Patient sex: M
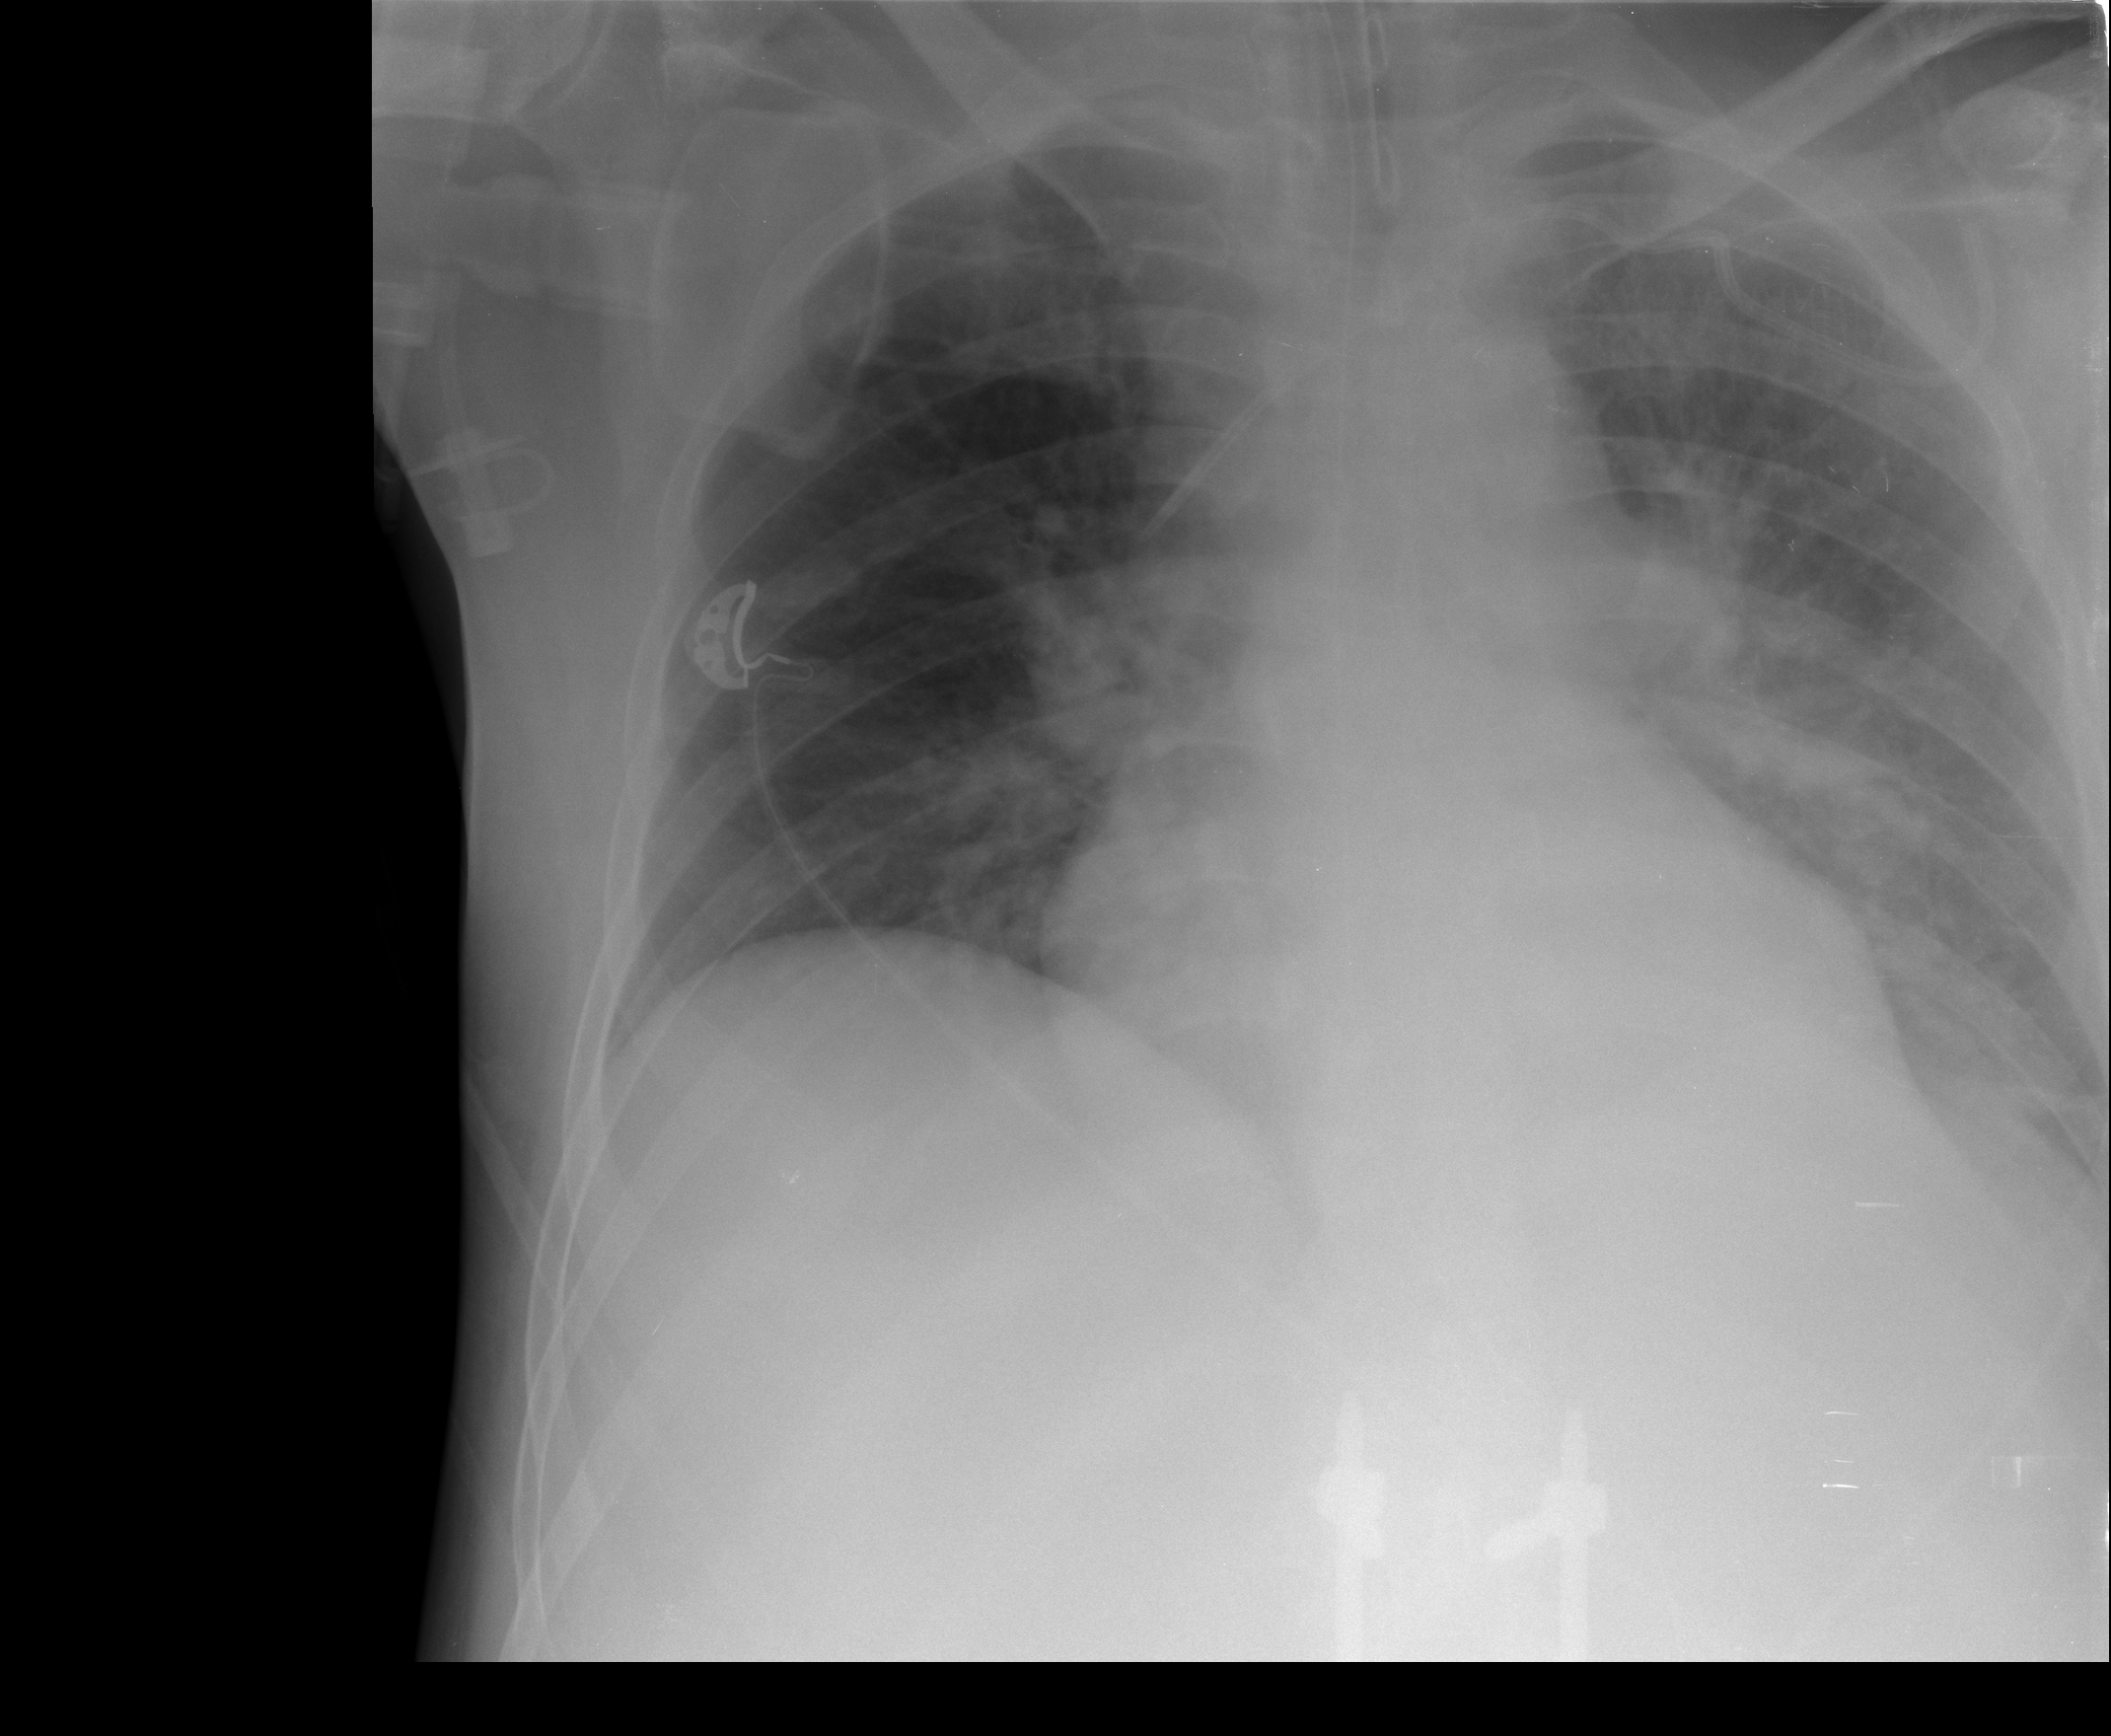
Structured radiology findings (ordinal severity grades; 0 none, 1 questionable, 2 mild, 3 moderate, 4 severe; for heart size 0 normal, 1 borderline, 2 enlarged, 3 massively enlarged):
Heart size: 1
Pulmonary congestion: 1
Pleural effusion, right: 0
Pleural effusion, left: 0
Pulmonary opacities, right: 0
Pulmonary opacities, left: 1
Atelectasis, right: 0
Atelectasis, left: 2